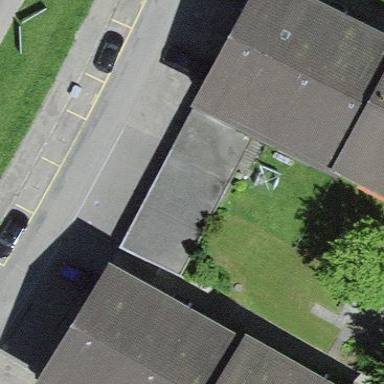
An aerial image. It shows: Garage.